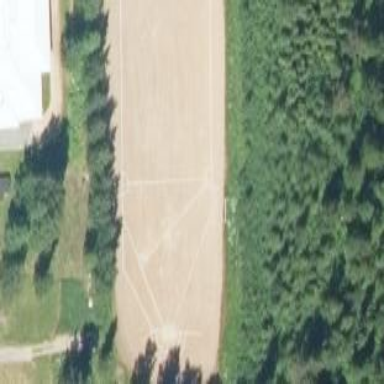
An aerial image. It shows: Unpaved soccer pitch for leisure land.